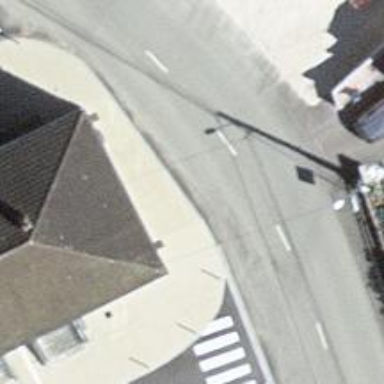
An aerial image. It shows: Public transport stop position.